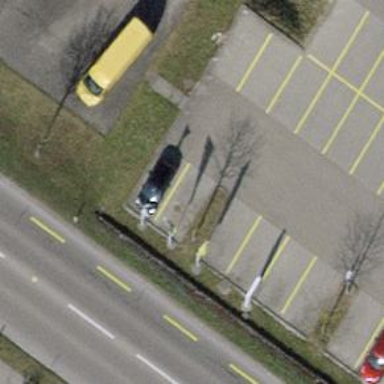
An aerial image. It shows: Asphalt parking aisle road.